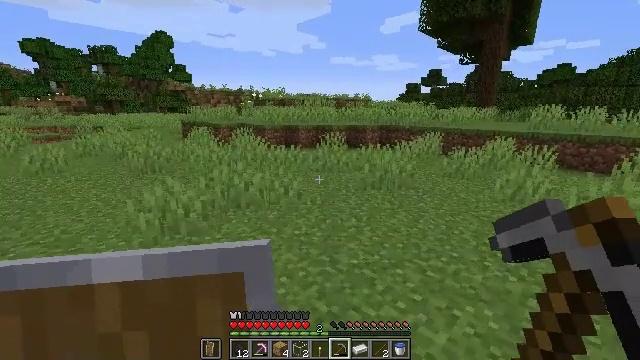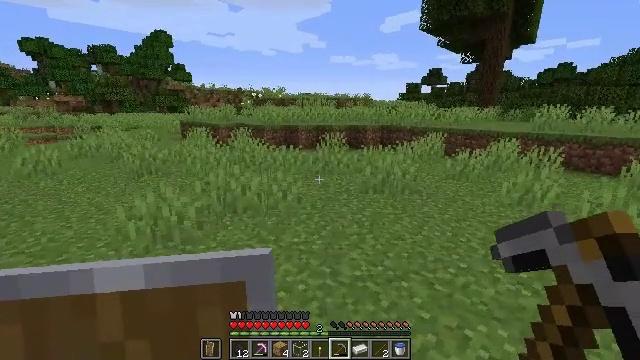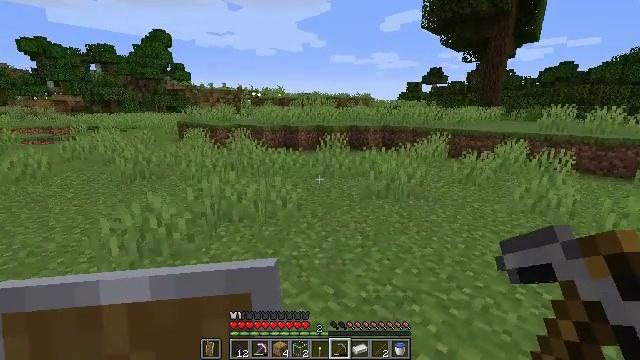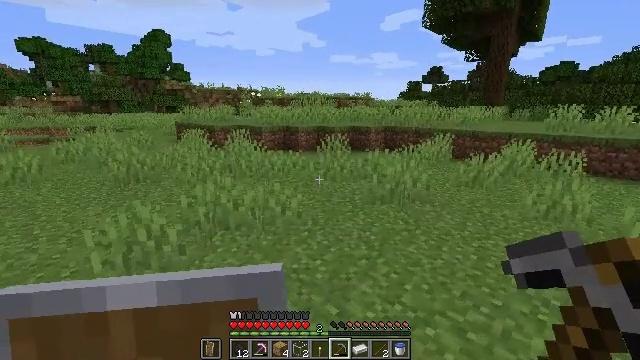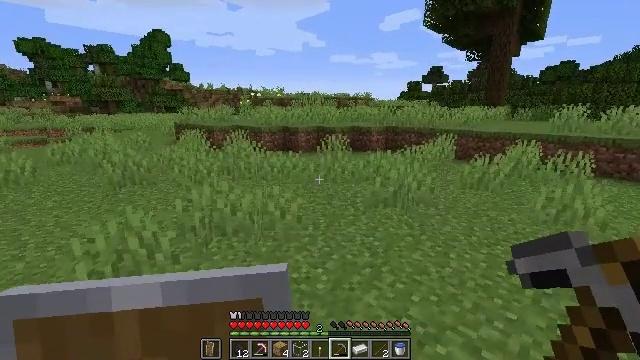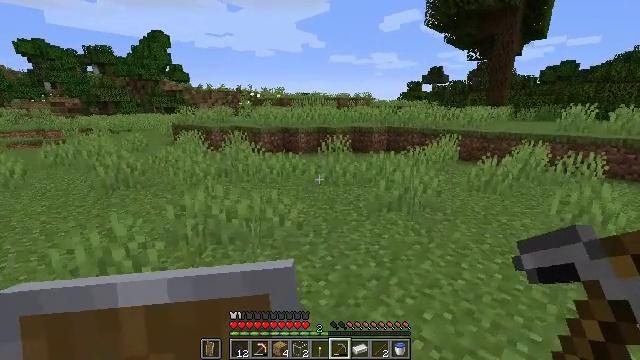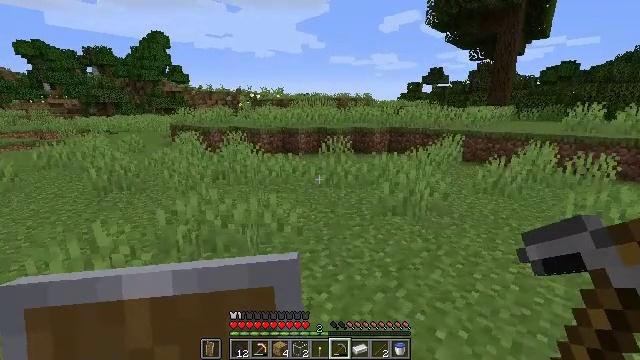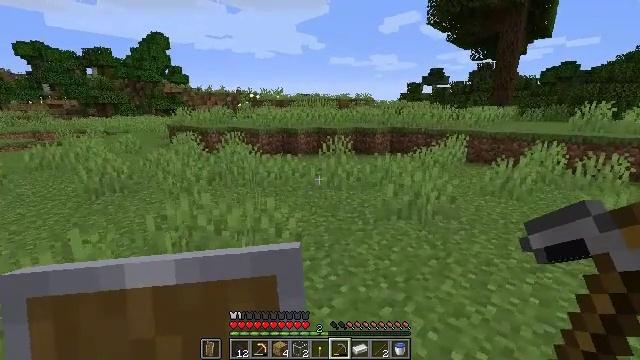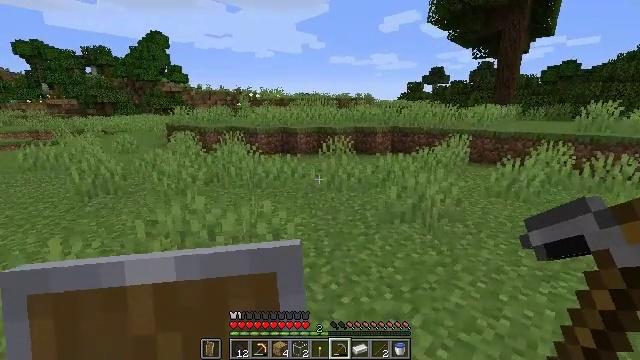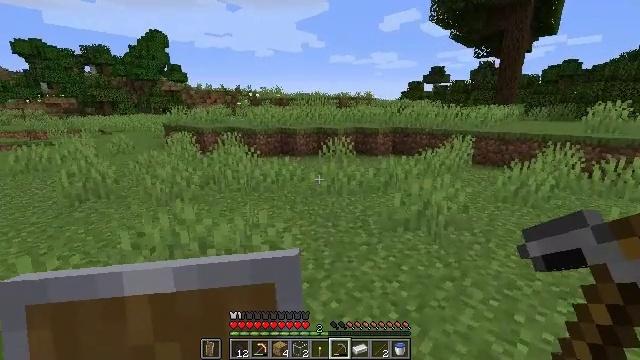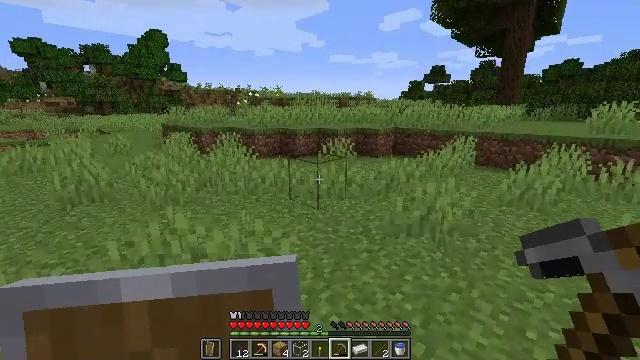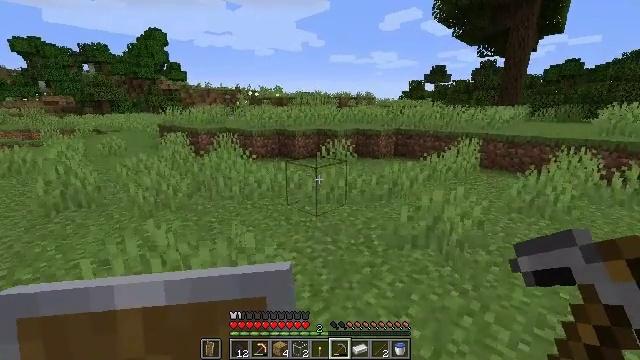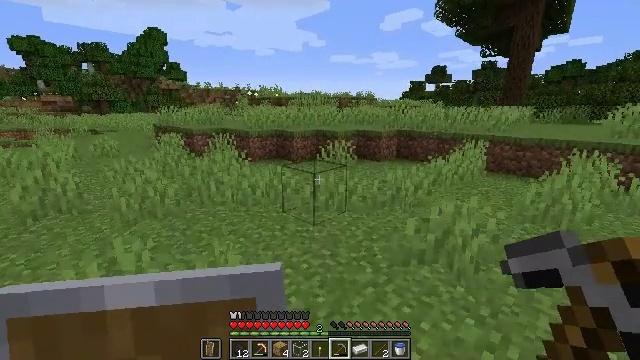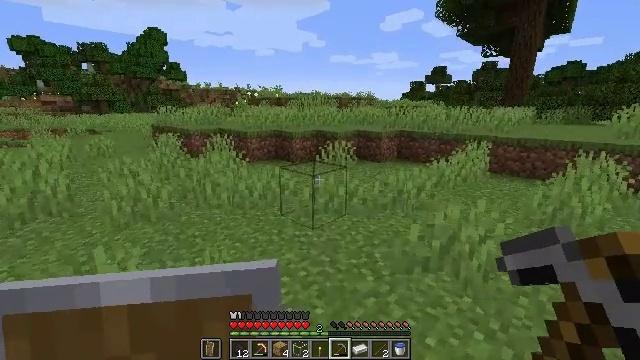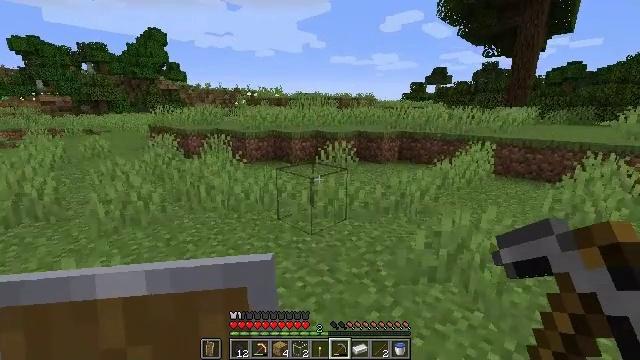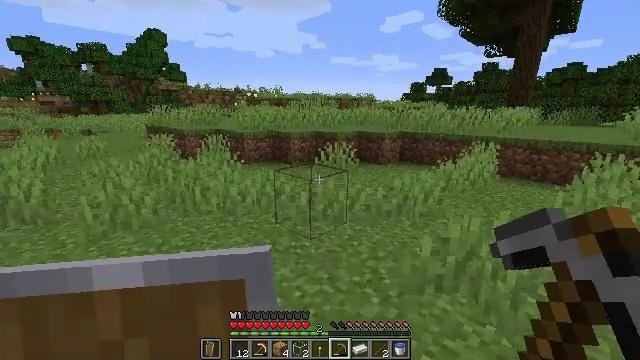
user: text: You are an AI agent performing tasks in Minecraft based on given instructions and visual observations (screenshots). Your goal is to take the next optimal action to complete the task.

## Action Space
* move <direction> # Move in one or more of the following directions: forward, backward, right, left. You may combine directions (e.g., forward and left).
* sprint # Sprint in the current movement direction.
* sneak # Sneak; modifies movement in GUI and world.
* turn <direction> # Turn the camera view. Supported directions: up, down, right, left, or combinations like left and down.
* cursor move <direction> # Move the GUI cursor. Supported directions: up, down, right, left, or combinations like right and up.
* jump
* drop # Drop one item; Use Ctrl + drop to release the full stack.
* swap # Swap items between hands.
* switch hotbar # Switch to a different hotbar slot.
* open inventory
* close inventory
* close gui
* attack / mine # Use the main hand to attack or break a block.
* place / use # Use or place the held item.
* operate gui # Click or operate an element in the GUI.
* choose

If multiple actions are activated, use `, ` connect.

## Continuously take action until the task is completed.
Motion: motion action
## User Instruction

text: Gather kelp plant by attacking it underwater.
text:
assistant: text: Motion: move forward
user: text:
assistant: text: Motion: move forward
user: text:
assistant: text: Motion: move forward
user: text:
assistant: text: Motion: move forward
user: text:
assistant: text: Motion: move forward
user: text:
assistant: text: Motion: move forward
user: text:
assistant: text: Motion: move forward
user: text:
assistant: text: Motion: move forward
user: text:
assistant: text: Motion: move forward
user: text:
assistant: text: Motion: move forward
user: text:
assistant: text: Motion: move forward
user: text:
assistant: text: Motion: move forward
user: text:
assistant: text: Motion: move forward
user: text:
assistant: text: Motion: move forward
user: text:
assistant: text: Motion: move forward
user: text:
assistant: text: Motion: move forward
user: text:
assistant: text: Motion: move forward
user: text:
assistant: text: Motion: move forward
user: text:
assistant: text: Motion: move forward
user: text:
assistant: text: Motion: move forward
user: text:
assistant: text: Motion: move forward
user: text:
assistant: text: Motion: move forward
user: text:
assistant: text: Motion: move forward
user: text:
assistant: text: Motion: move forward
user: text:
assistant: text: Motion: move forward
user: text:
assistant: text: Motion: move forward
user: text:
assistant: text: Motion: move forward
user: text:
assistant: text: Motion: move forward
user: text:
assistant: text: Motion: move forward
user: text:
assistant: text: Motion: move forward